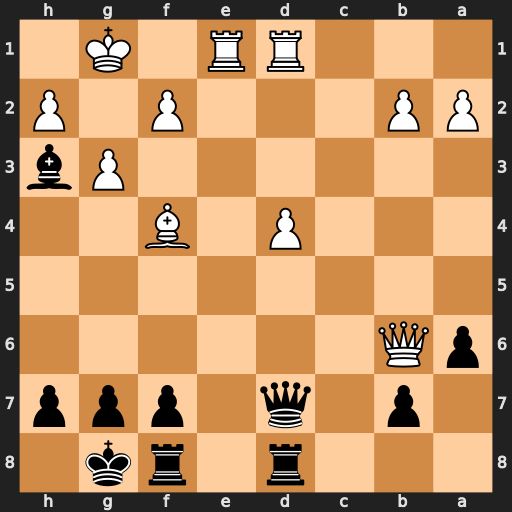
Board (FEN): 3r1rk1/1p1q1ppp/pQ6/8/3P1B2/6Pb/PP3P1P/3RR1K1
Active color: b
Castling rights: -
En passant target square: -
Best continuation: Qd5 f3 Qxf3